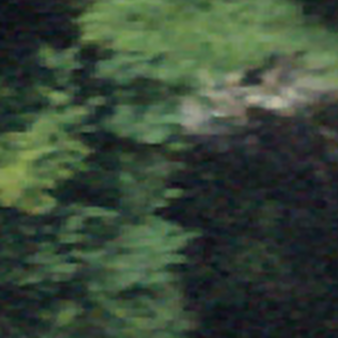
Label: other